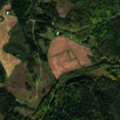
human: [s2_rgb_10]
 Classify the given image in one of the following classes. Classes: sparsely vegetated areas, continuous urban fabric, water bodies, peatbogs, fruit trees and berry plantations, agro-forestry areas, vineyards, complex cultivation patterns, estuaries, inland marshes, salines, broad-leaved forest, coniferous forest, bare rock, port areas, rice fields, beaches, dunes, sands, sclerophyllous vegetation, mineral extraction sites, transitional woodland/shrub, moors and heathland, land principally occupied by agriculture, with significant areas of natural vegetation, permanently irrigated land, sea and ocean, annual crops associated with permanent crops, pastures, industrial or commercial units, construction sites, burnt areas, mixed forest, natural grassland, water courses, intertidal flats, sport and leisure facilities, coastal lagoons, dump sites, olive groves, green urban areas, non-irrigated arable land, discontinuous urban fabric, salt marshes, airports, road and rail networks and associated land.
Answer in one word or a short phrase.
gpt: land principally occupied by agriculture, with significant areas of natural vegetation, coniferous forest, mixed forest, transitional woodland/shrub